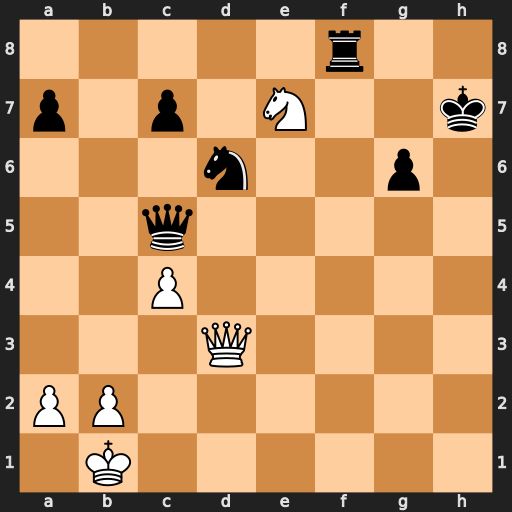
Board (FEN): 5r2/p1p1N2k/3n2p1/2q5/2P5/3Q4/PP6/1K6
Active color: w
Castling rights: -
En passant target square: -
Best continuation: Qxg6+ Kh8 Qh6#